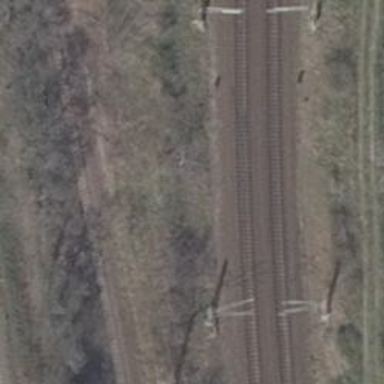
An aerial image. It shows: Contact line indicates electrification.